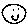
Label: smiley face